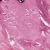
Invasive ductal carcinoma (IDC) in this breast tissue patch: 0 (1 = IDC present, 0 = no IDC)